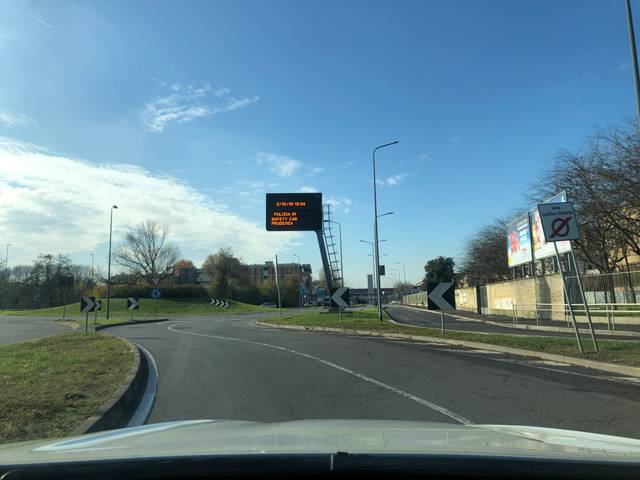
Region: Italy
Coordinates: 45.478, 9.253